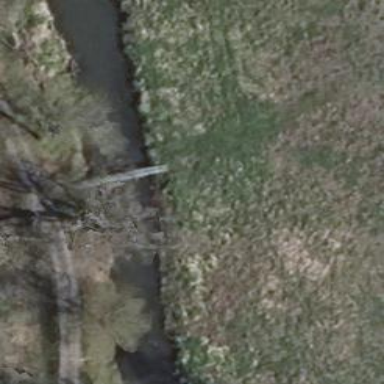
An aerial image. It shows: Path on bridge.